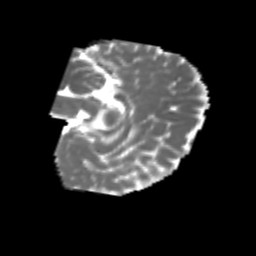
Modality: MD
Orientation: sagittal
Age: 6
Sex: male
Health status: healthy